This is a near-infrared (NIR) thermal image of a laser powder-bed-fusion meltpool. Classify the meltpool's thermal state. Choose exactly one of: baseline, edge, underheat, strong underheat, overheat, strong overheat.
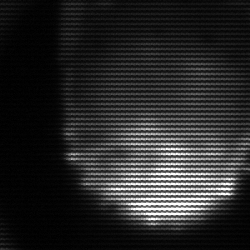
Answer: edge